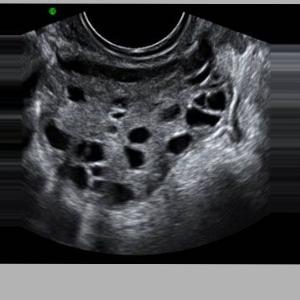
Label: infected